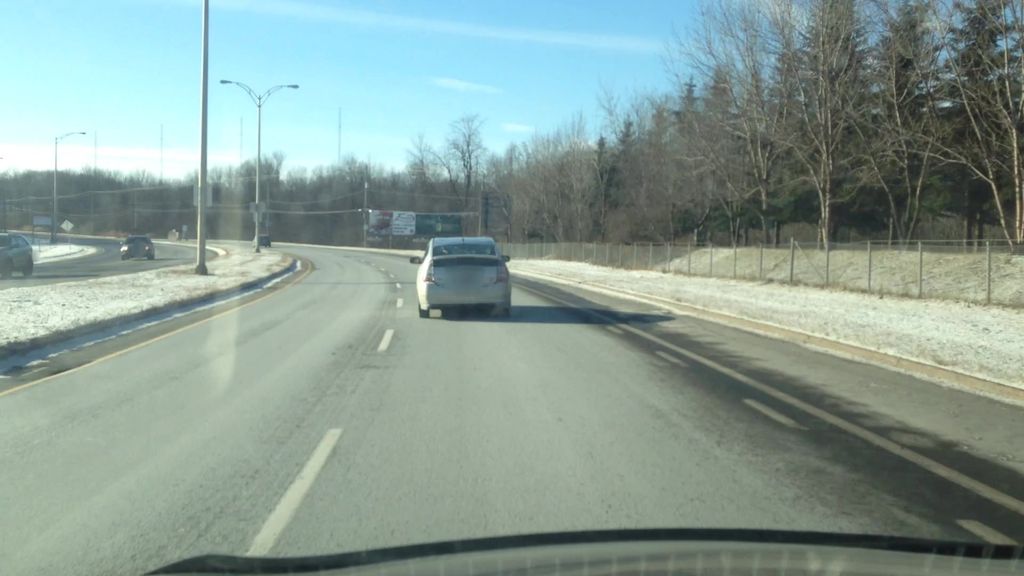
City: montreal